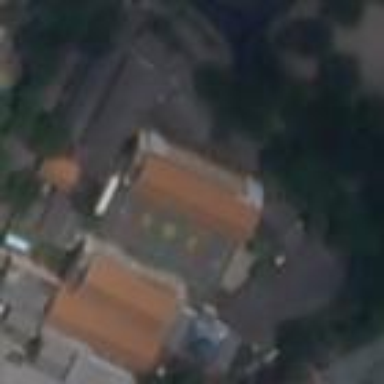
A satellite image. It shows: School.